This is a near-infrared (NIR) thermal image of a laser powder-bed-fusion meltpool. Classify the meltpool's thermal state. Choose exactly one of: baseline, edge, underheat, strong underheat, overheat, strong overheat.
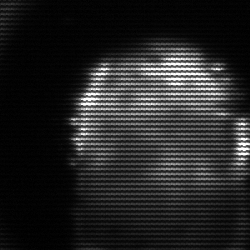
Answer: baseline